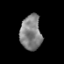
Tissue: prostate
Cell type: T cells
Senescence score: 0.326
Nuclear area (px): 728
Mean DAPI intensity: 129.266